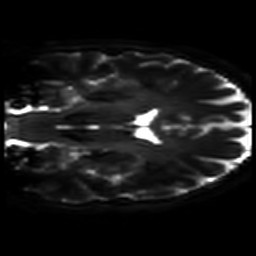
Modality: DWI
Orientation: coronal
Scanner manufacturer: philips
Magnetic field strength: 7 T
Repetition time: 9.612 s
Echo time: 0.073 s